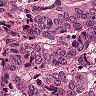
Metastatic tissue present: yes